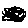
Label: square